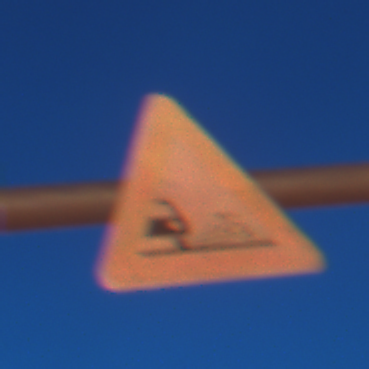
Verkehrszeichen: SplittSchotter
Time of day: Night
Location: Outdoor (Urban)
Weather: PartlyCloudy
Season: NotSpecified
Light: Artificial